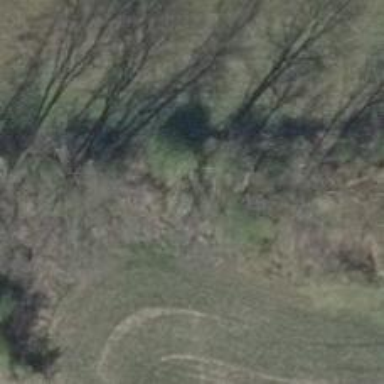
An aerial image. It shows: Row of deciduous broadleaved trees.